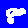
Digit: 8